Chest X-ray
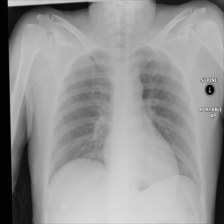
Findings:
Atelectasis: negative
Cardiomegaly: negative
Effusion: negative
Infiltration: negative
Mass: negative
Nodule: negative
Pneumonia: negative
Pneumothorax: negative
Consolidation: negative
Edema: negative
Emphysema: negative
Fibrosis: negative
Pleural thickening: negative
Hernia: negative